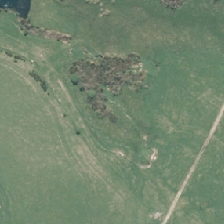
Land cover: herbaceous_freshwater_vege